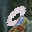
Label: 0